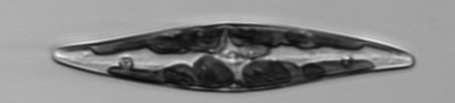
Label: Pleurosigma